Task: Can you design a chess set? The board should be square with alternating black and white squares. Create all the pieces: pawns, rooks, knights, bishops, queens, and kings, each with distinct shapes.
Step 2680:
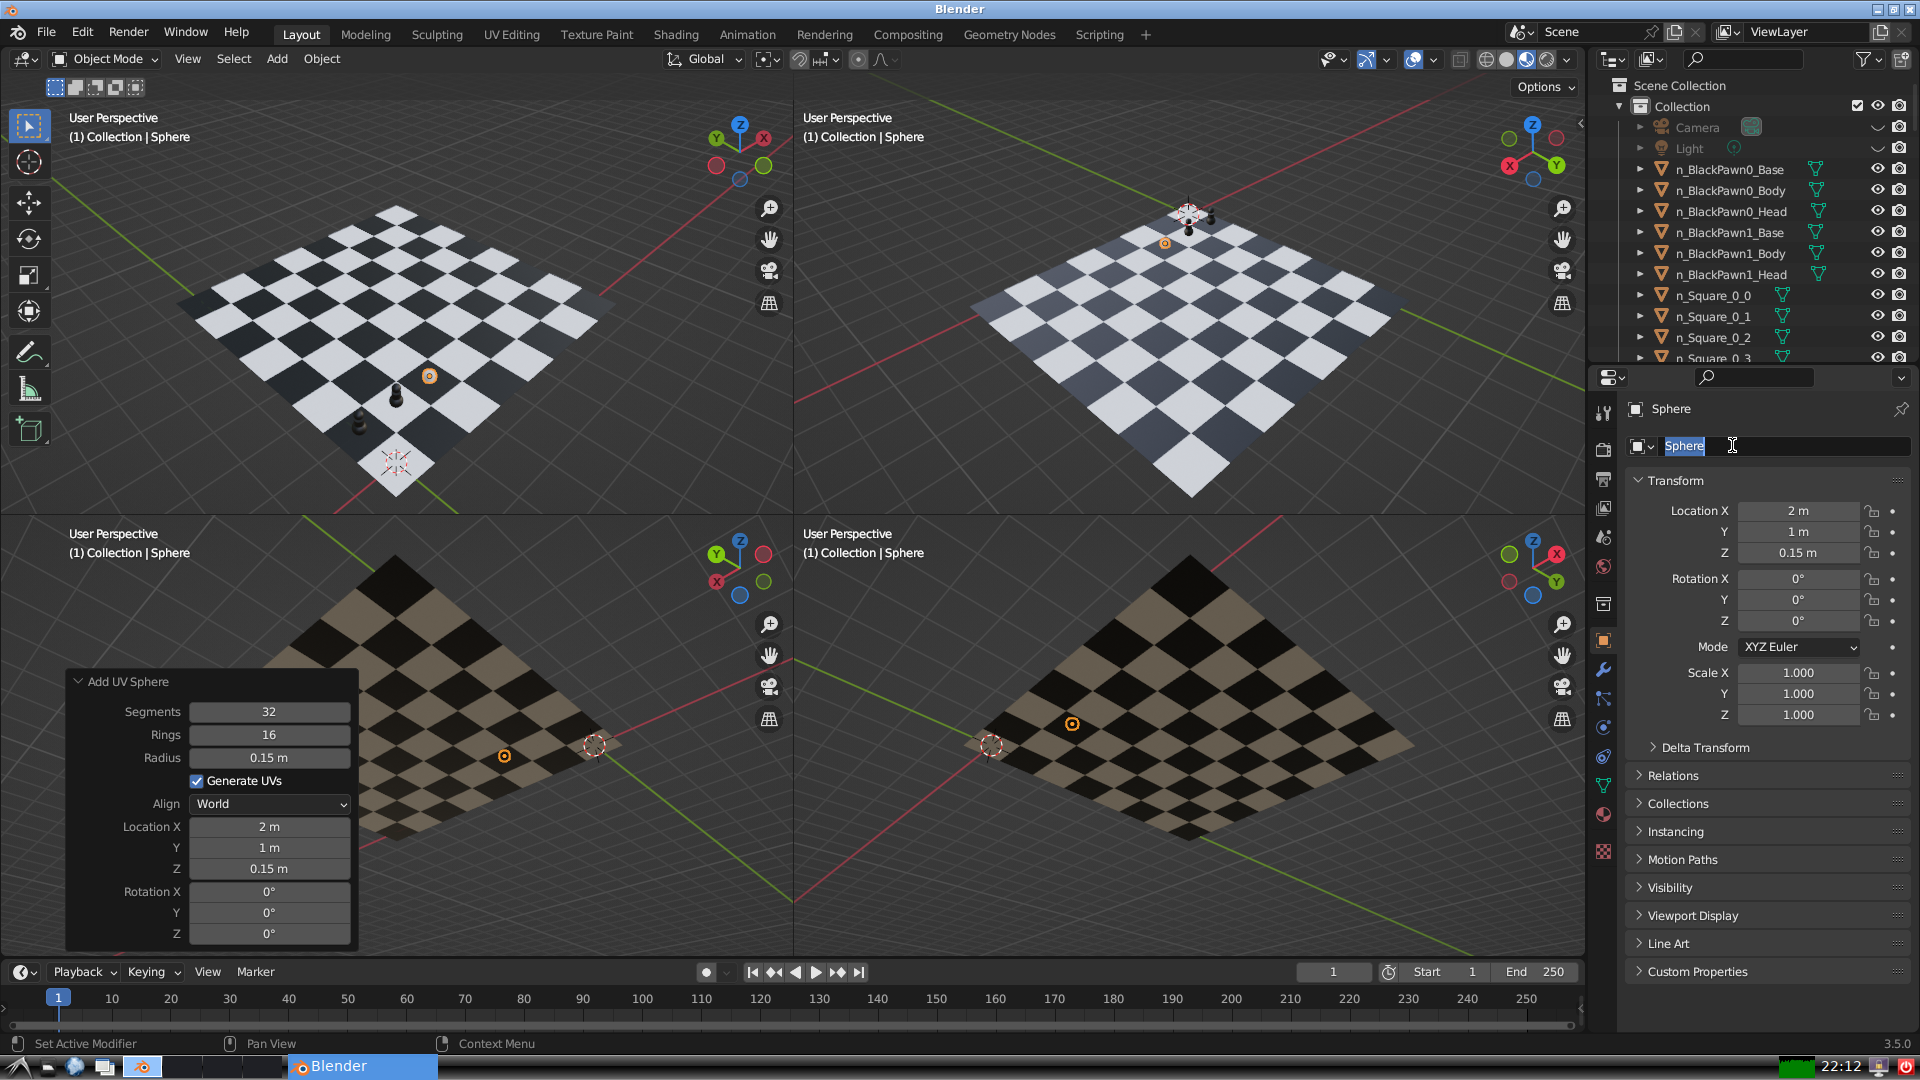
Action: input_text: n_BlackPawn2_Base